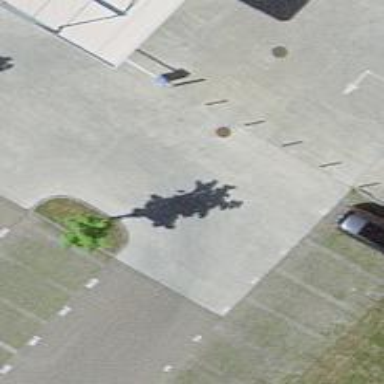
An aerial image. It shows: Parking aisle designated as service road.